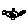
Label: bird